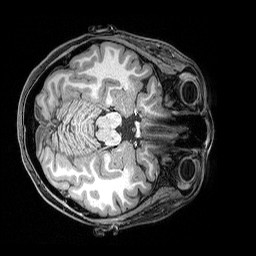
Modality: T1w
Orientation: axial
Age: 20
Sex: female
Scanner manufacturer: siemens
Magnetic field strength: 3 T
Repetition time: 2.5 s
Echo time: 0.00369 s